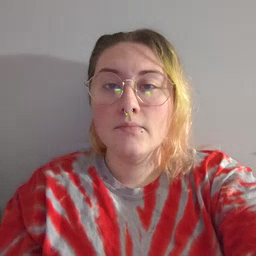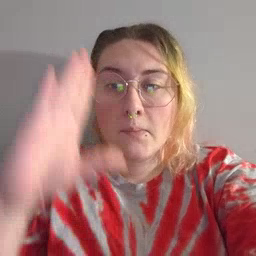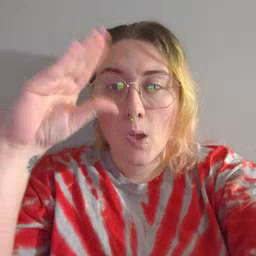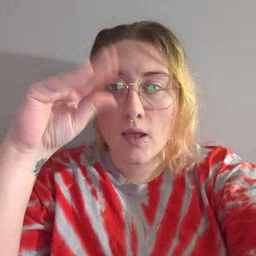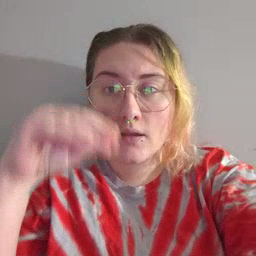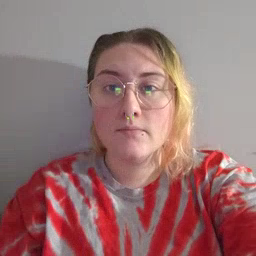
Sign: boy